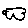
Label: cloud